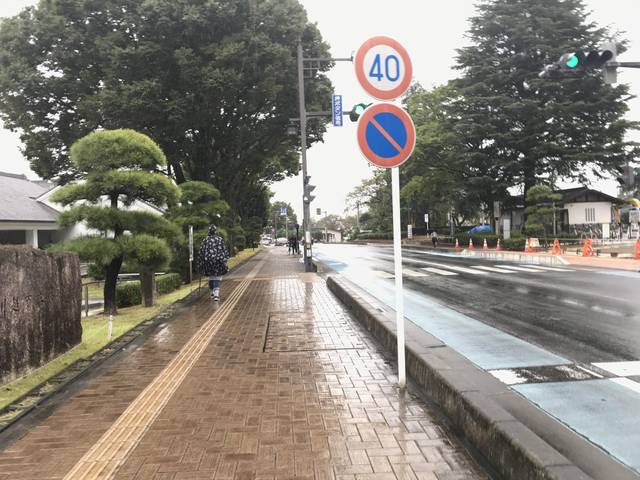
Region: Japan
Coordinates: 35.925, 139.491